Question:
As you can see in image, I isolate objects using Otsu method, but shadows make the result innacurate. How to isolate object without shadow?
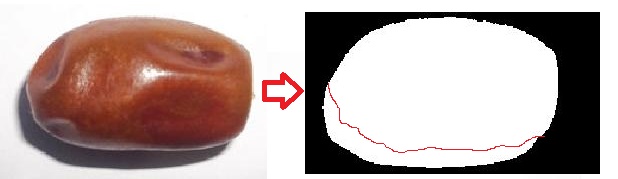
Answer: '''
I = imread('YgmAf.jpg'); % your original image
imagesc(I)
I=rgb2hsv(I);
I1=I(:,:,2); % change to hsv and select the channel with most clear contrast between object and shadow
thresholded = I1 > 0.23; %% Threshold to isolate lungs
thresholded = bwareaopen(thresholded,100); % remove too small pixels
I2=thresholded.*I1;
I3=edge(I2,'canny',graythresh(I2)); % ostu method
I3 = imfill(I3,'hole');
figure,imagesc(I3) %object binary image
'''
Result image: